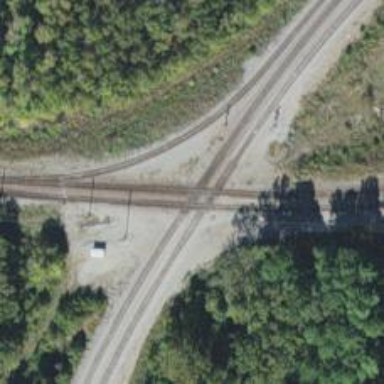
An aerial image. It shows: Railway crossing.